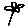
Label: flower